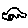
Label: car